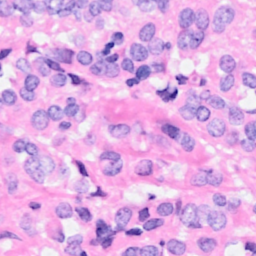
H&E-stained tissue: Breast